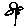
Label: flower